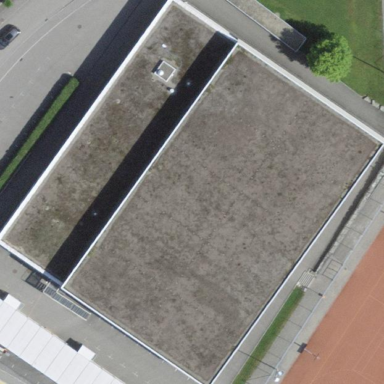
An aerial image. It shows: Sports center building.